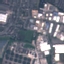
Land use / land cover class: Industrial